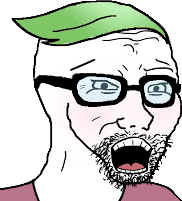
Label: 5_Soyjak